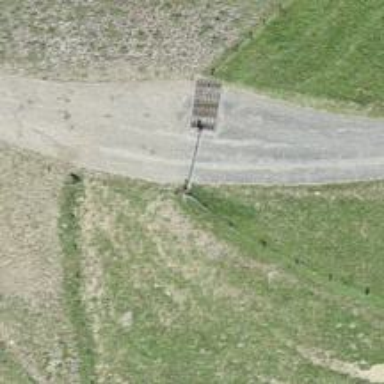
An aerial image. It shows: Cattle grid.